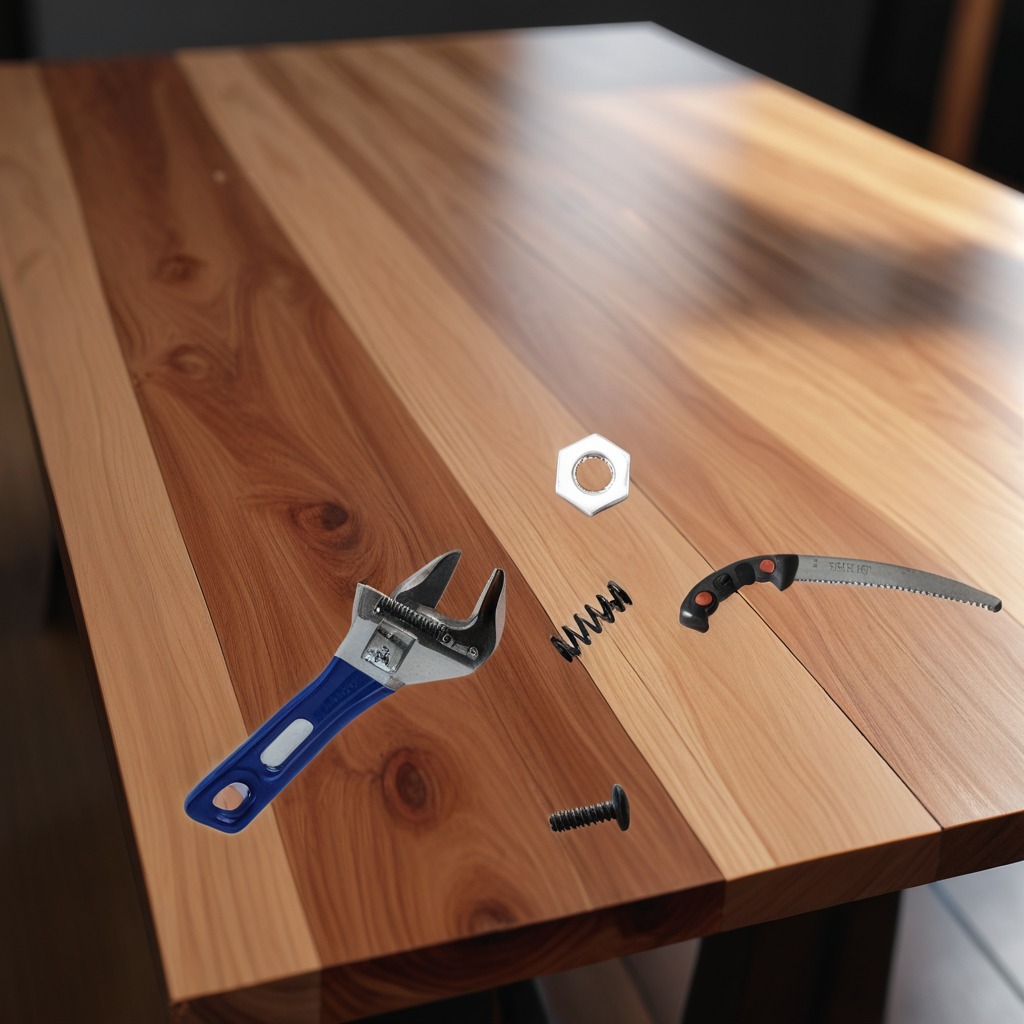
A metal machine screw, a coiled metal spring, a handheld metal saw, a metal nut, and a wrench are lying on the wooden table.